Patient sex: F
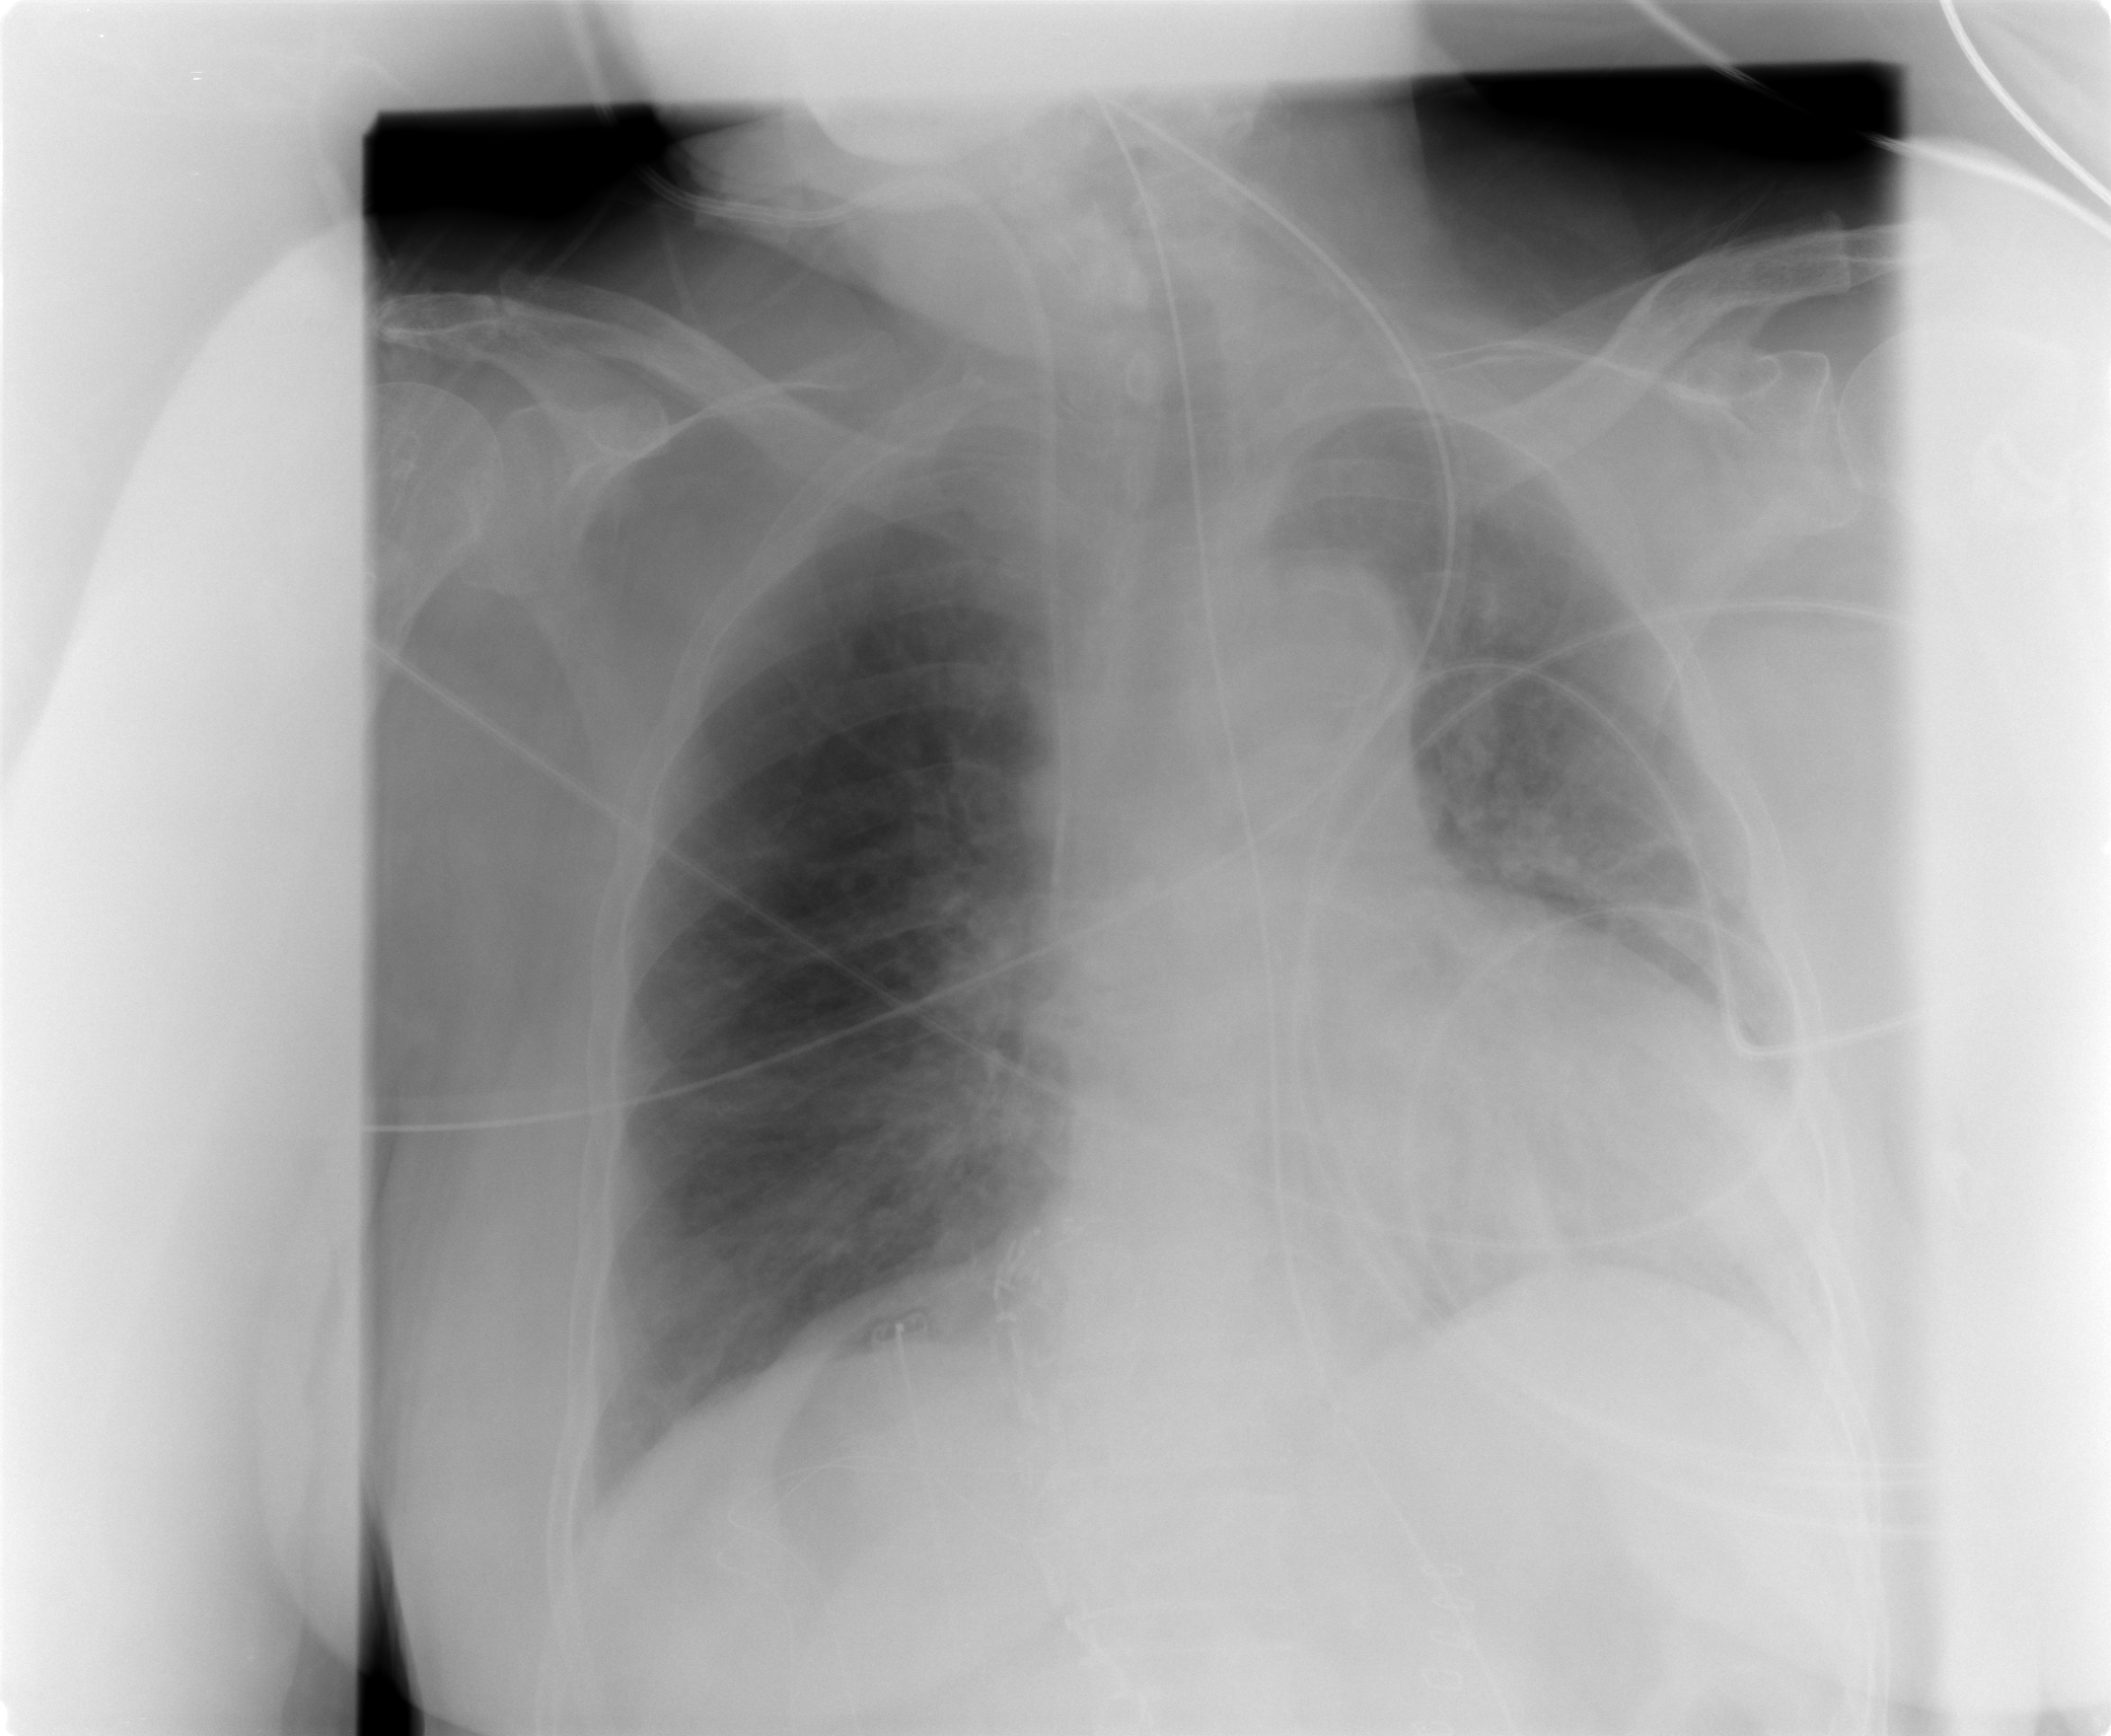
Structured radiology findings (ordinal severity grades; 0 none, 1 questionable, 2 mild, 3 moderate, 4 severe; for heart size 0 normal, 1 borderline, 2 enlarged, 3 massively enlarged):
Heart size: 2
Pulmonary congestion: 0
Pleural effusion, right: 0
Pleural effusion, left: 0
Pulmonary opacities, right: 0
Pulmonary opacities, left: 0
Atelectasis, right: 0
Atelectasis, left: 2